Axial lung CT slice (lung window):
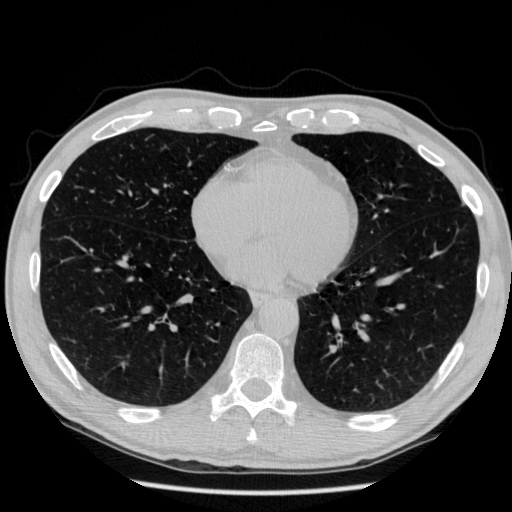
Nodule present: no